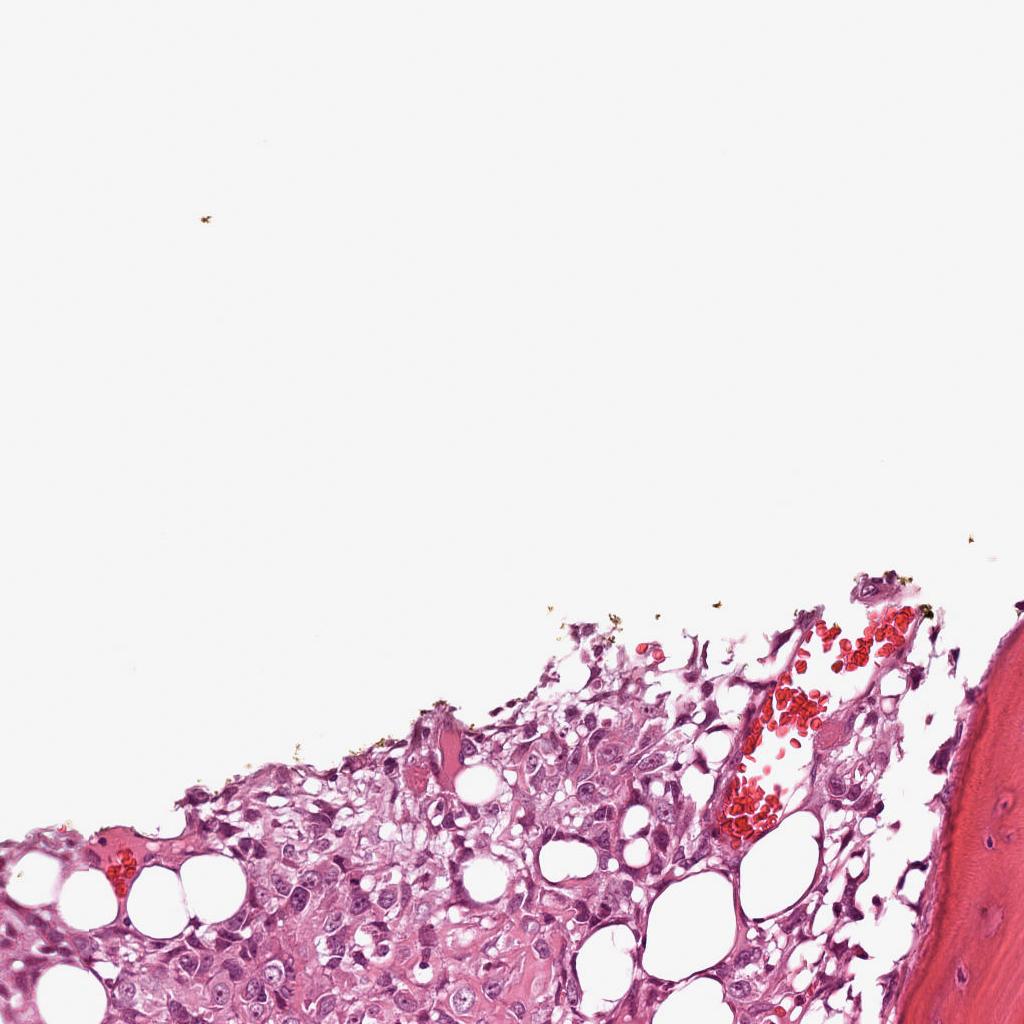
Label: Viable